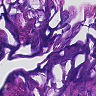
Metastatic tissue present: no